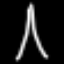
Label: The Eiffel Tower